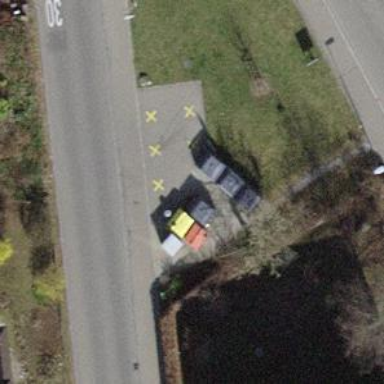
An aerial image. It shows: Recycling container for scrap metal.